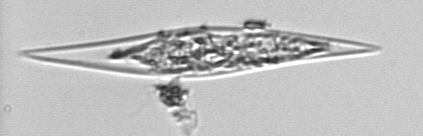
Label: Pleurosigma